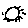
Label: sun